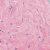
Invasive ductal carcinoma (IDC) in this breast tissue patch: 0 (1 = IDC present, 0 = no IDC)